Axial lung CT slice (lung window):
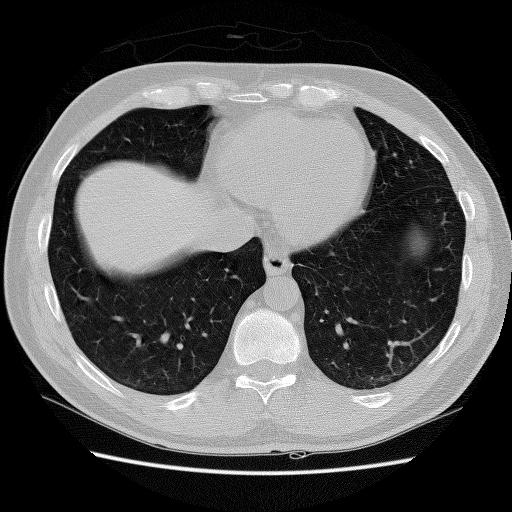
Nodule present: no